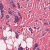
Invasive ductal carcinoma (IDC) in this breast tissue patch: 1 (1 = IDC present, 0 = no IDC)